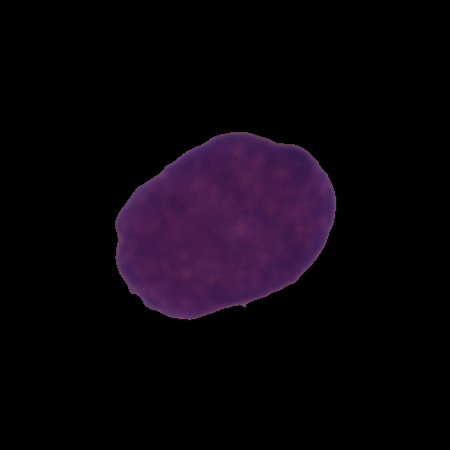
Label: healthy